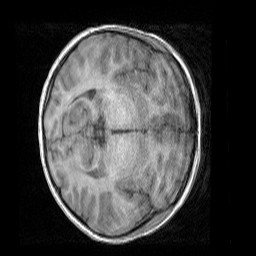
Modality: T1w
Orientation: axial
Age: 7
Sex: female
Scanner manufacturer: siemens
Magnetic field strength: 3 T
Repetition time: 1.65 s
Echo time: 0.00203 s